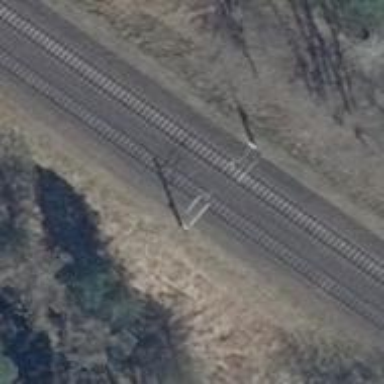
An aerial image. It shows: Milestone along the railway track with catenary mast.